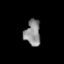
Tissue: prostate
Cell type: T cells
Senescence score: 0.3319
Nuclear area (px): 398
Mean DAPI intensity: 139.42